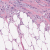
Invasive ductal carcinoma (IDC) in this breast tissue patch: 1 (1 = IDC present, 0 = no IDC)